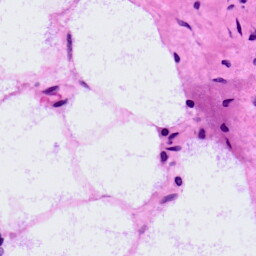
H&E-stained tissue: LymphNode